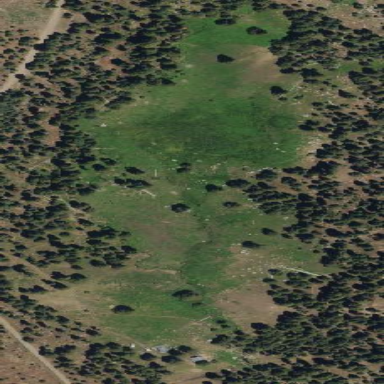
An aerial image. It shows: Wet meadow with woodland vegetation.